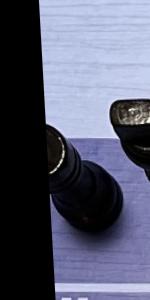
Label: Rook_Black